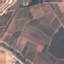
Land use / land cover class: PermanentCrop